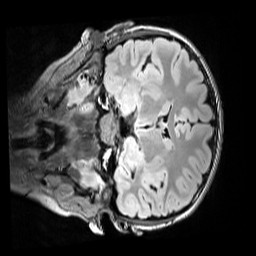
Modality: FLAIR
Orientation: coronal
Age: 11
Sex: female
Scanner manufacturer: siemens
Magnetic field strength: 3 T
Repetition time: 5 s
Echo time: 0.388 s